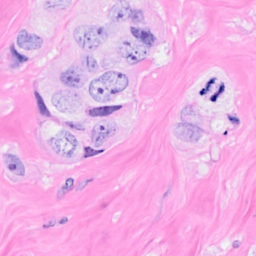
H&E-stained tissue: Breast